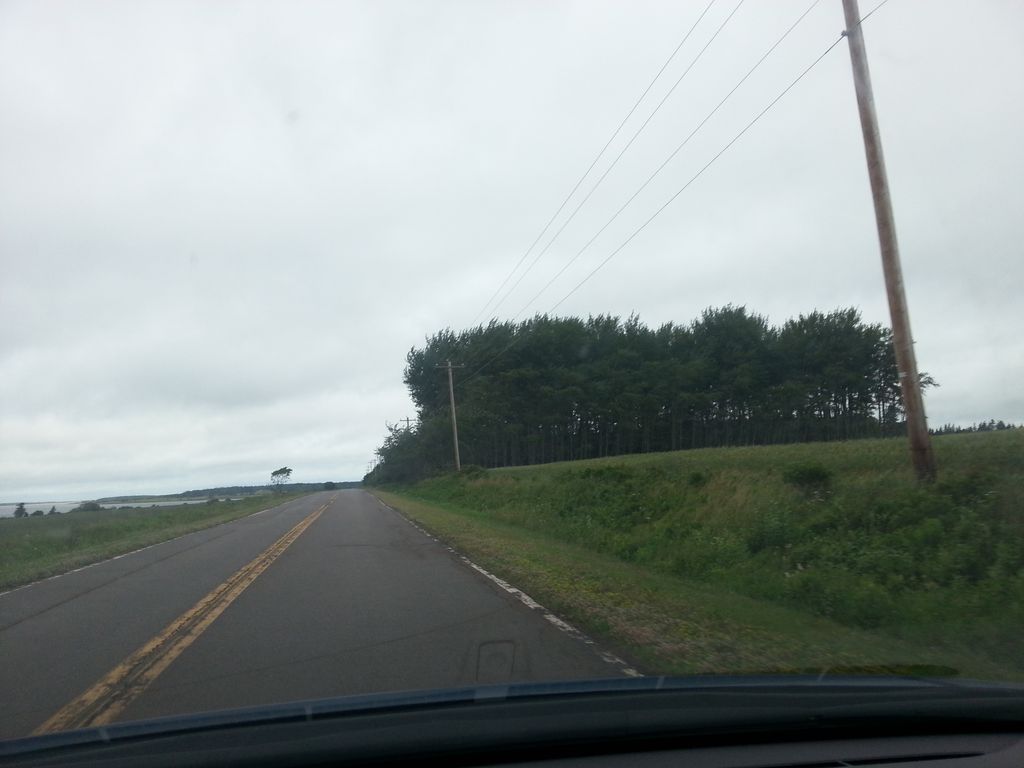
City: charlottetown